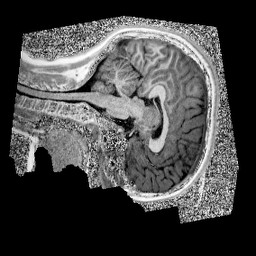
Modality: UNIT1
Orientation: sagittal
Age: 10
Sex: female
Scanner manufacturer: siemens
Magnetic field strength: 3 T
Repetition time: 4 s
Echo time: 0.00299 s